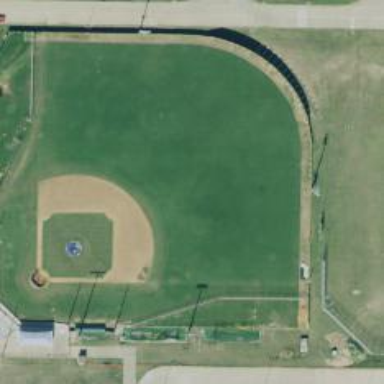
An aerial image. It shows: Baseball pitch for leisure land.